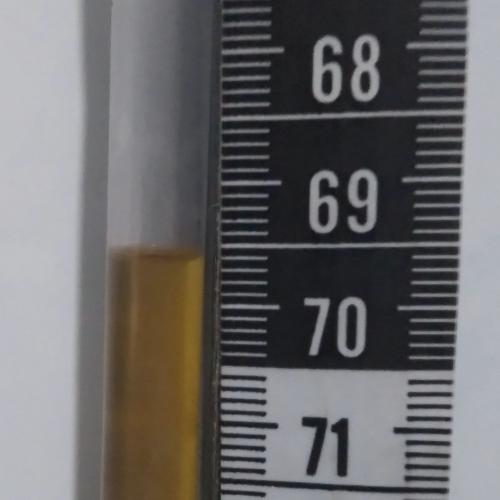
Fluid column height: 69.6 cm